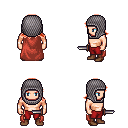
a pixel art fantasy rpg character, male body template, human, light skin, maroon cape, red pants, red loose hair, chain hood, brown shoes, dagger, four views (front, back, left, right), 2x2 character sprite sheet, small pixel art, hard edges, no anti-aliasing